Field crop: maize
Growth stage: 2
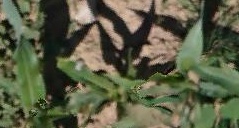
Species: maize